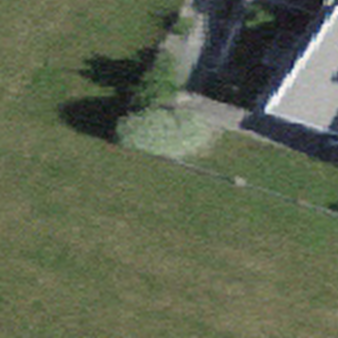
Label: other